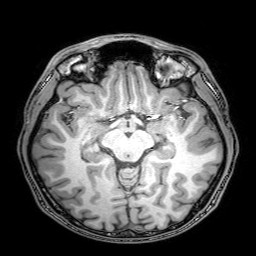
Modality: T1w
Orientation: coronal
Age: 21
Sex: male